Field crop: maize
Growth stage: 2
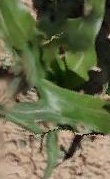
Species: maize